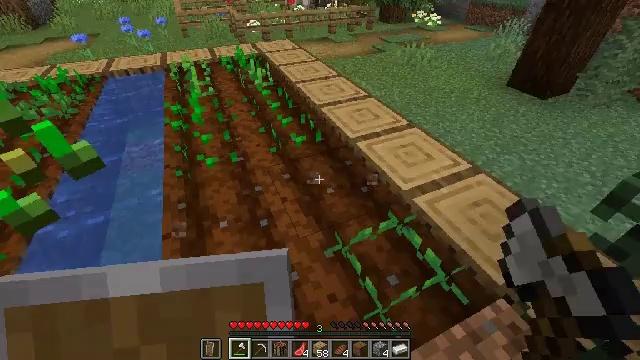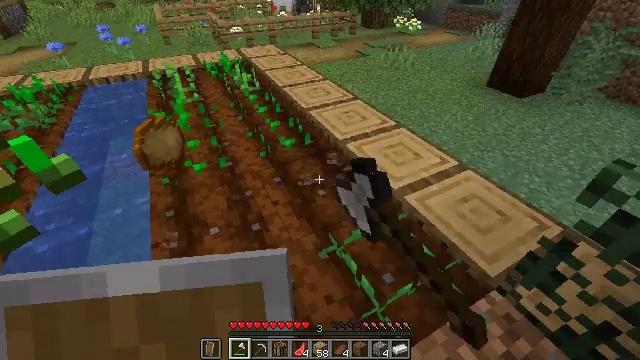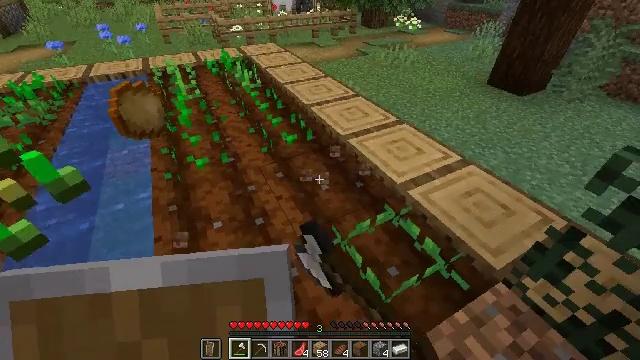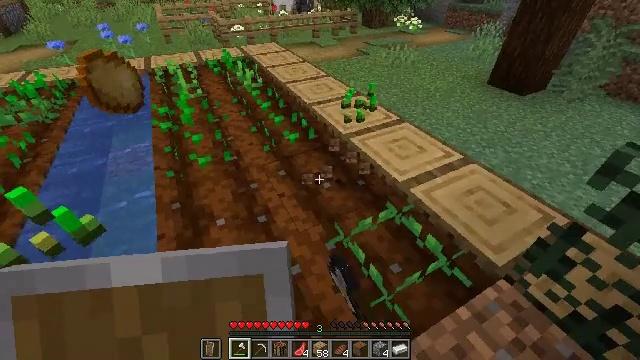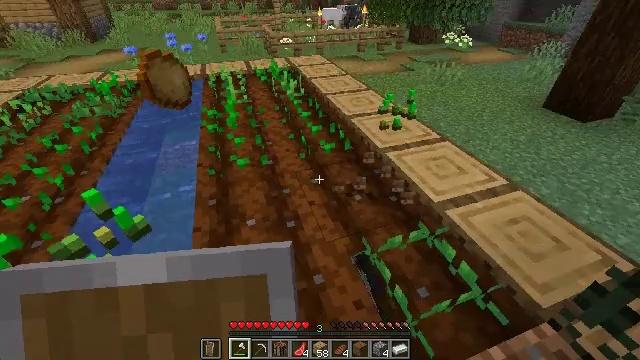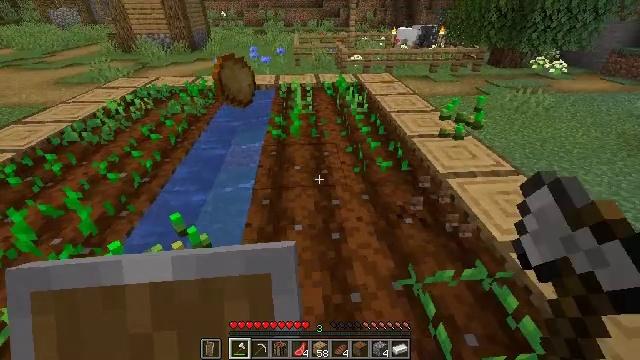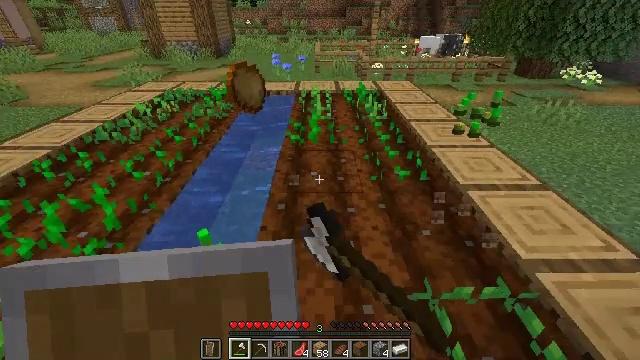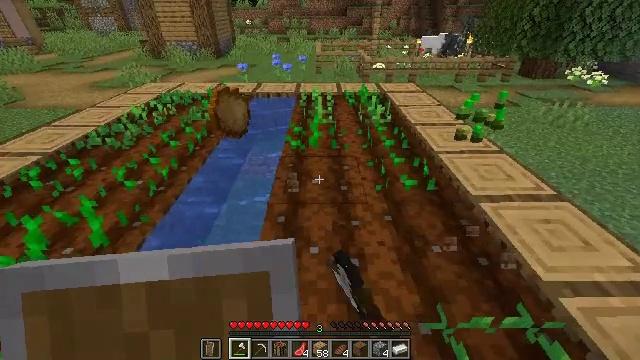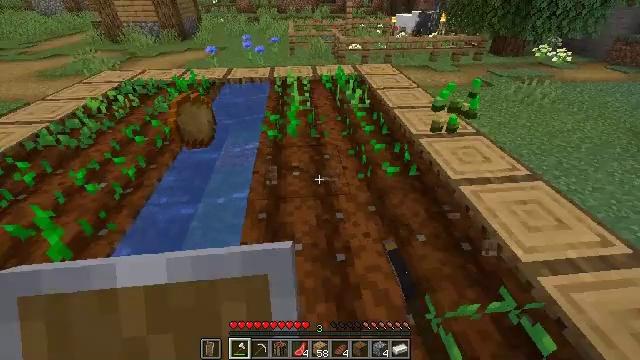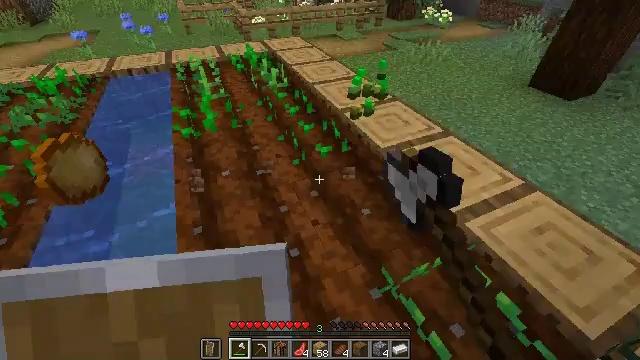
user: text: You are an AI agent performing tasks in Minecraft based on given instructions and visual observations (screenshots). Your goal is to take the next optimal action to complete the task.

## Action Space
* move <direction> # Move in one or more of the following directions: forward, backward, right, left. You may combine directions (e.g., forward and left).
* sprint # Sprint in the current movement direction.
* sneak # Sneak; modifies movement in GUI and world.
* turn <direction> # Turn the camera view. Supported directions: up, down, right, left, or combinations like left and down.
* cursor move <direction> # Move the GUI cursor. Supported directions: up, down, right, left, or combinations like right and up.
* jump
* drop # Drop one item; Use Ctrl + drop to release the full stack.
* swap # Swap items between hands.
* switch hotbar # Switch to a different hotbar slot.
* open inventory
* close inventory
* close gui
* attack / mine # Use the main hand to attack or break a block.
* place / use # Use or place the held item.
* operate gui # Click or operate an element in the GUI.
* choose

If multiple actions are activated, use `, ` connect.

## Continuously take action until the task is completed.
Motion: motion action
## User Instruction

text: Get wheat from the farmland.
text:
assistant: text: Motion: turn right and up, attack / mine
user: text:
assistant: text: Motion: attack / mine
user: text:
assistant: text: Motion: attack / mine
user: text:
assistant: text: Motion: turn left and up, attack / mine
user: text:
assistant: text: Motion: turn left and up, attack / mine
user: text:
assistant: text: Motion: move forward, turn left and up, attack / mine
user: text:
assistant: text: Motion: move forward, attack / mine
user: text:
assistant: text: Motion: move forward, turn right and down, attack / mine
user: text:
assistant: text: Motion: turn right and down, attack / mine
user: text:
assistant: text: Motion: attack / mine